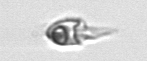
Label: Balanion